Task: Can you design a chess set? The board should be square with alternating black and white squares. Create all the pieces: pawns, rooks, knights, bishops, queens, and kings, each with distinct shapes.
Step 1228:
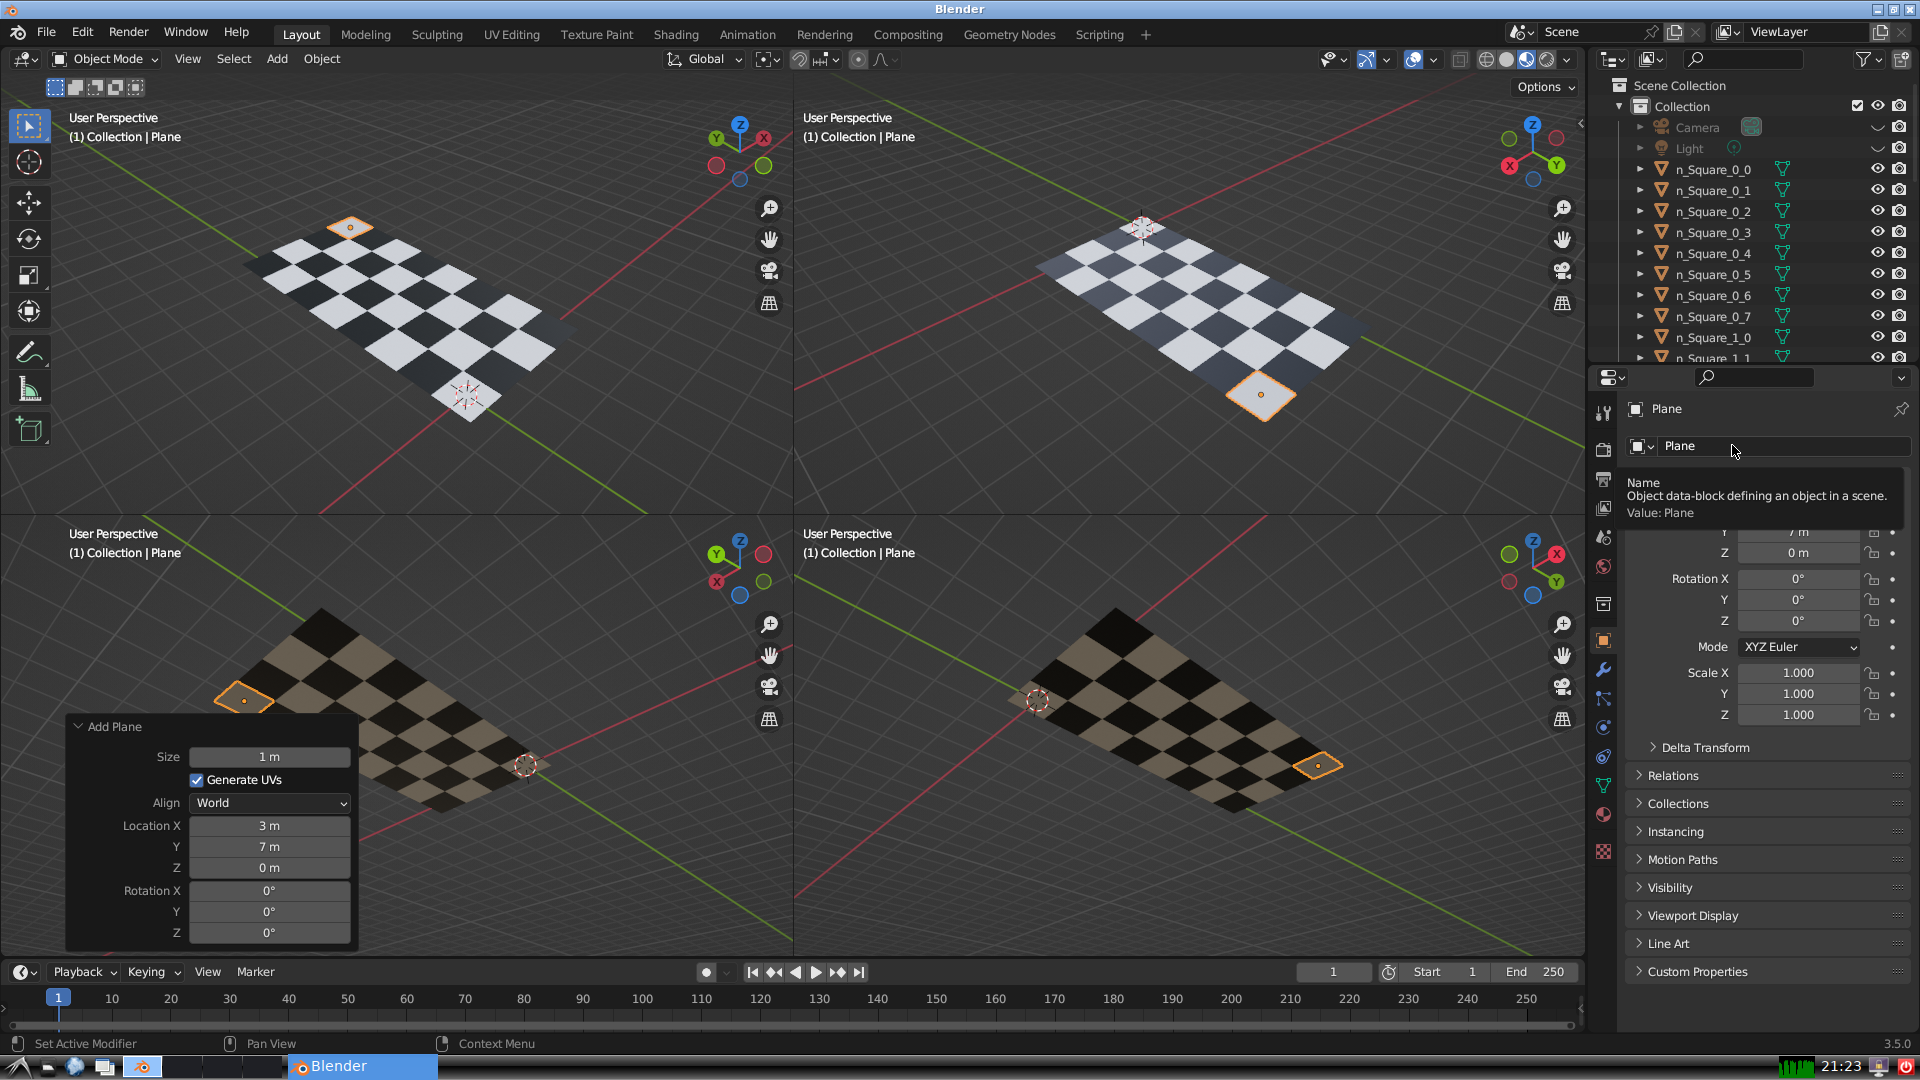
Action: click: no